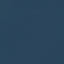
Label: SeaLake